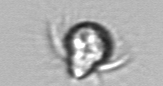
Label: Mesodinium